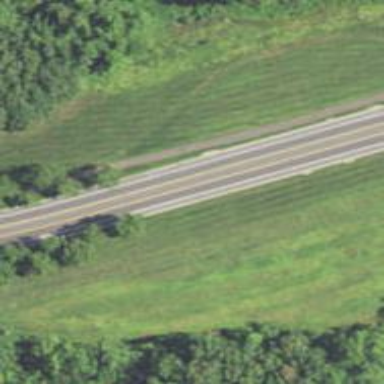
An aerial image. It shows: Asphalt cycleway.